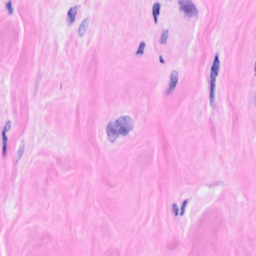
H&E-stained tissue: Breast